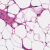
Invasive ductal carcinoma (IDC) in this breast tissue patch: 0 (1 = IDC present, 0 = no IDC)